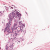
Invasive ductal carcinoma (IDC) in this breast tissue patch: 0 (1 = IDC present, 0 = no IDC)